Question: I have a activity function that should store message in Blob storage.I can overwrite a file in blob storage but i need to store data in different name.how to do that? Azure function doesn't support dynamic binding in nodejs.

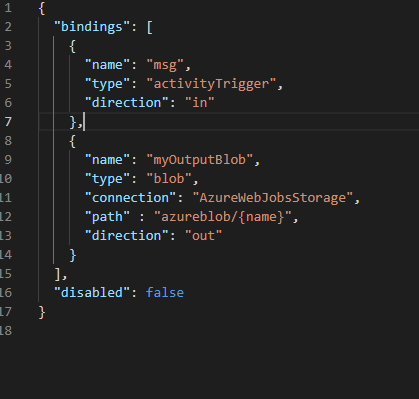
Answer: Find one workaround, see whether it's useful.
Along with blob output binding, there's an activity trigger to receive message 'msg', we can put self-defined blob name in 'msg' for blob binding path to consume.
In your orchestrator function which calls Activity function
'''
yield context.df.callActivity("YourActivity", {'body':'messagecontent','blobName':'myblob'});
'''
Then Activity function code should be modified
'''
context.bindings.myOutputBlob = context.bindings.msg.body;
'''
And its function.json can use blobName as expected
'''
{
"bindings": [
{
"name": "msg",
"type": "activityTrigger",
"direction": "in"
},
{
"name":"myOutputBlob",
"direction": "out",
"type": "blob",
"connection": "AzureWebJobsStorage",
"path": "azureblob/{blobName}"
}
],
"disabled": false
}
'''